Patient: sex M, age 50
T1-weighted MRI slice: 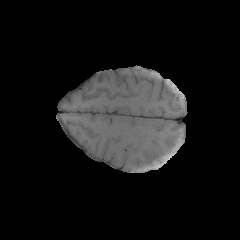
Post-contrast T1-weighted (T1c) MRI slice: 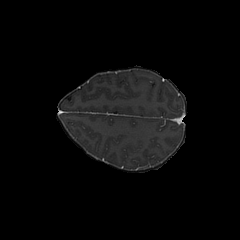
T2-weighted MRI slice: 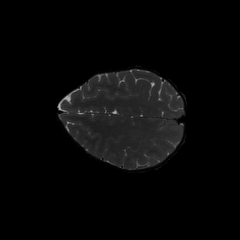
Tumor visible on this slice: no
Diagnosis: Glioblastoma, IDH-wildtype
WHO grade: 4